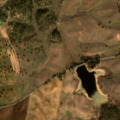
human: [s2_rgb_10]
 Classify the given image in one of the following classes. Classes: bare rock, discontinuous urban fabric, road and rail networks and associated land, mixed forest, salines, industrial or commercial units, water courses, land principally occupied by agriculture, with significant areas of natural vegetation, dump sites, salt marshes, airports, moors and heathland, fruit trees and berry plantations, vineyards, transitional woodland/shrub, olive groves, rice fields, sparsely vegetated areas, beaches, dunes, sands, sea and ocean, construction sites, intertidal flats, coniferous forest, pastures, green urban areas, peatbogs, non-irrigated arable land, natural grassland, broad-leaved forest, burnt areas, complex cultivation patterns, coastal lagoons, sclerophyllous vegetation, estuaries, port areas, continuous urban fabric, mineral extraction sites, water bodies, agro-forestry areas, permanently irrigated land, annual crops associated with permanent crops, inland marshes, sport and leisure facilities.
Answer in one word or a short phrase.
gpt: non-irrigated arable land, pastures, agro-forestry areas, transitional woodland/shrub